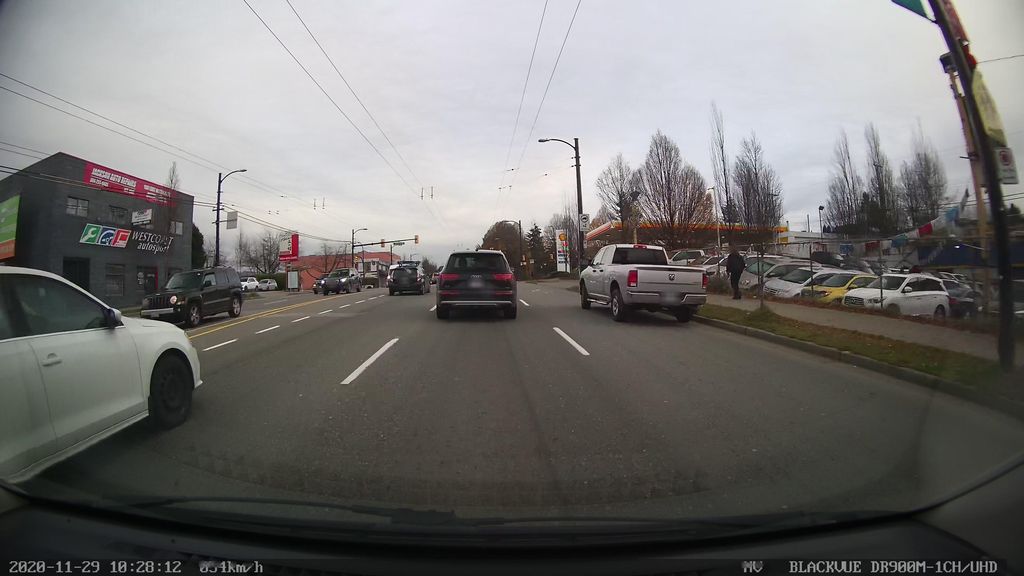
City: vancouver